Interaction volume radius: 5 \u00c5
Interaction volume height: 15 \u00c5
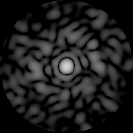
Disorder parameter: 0.8206